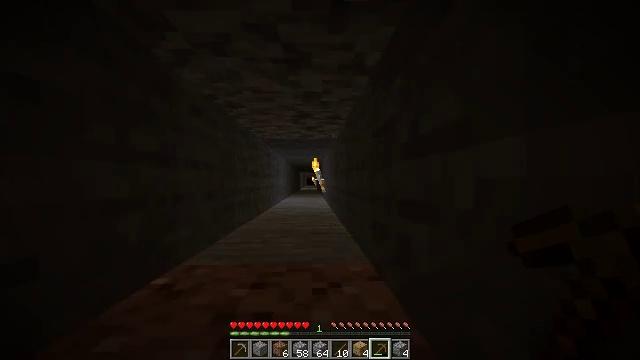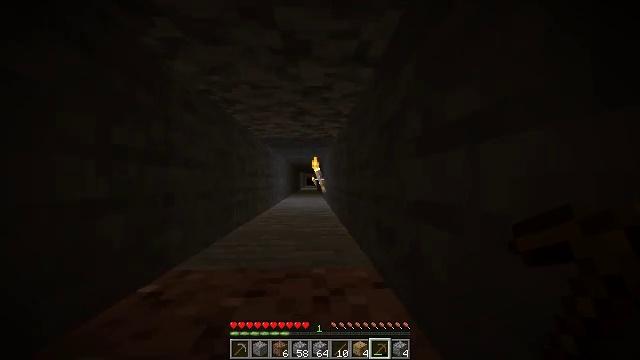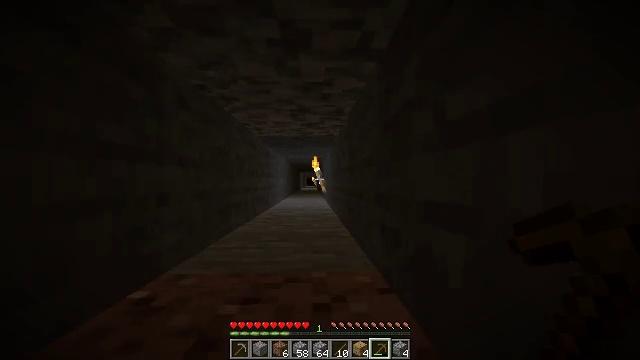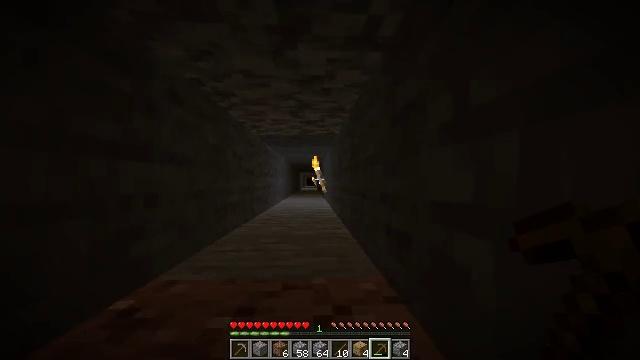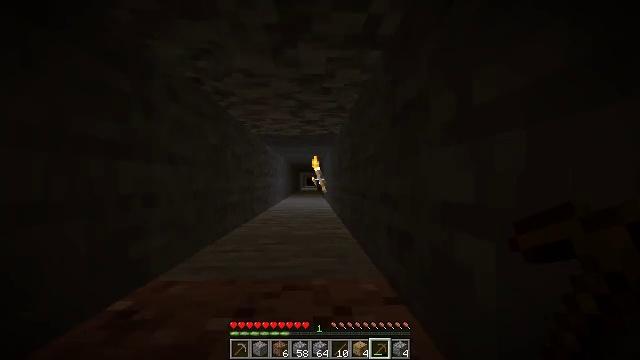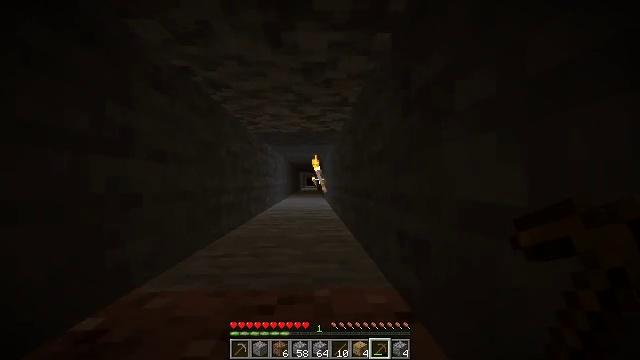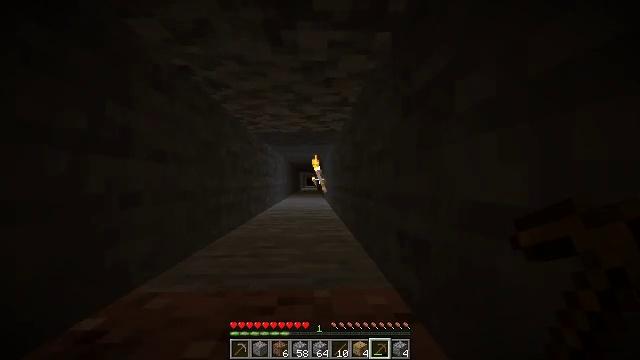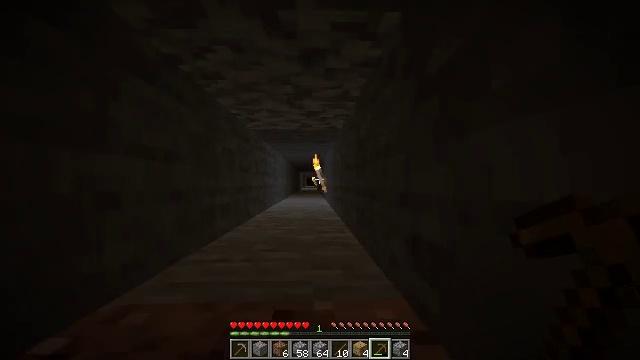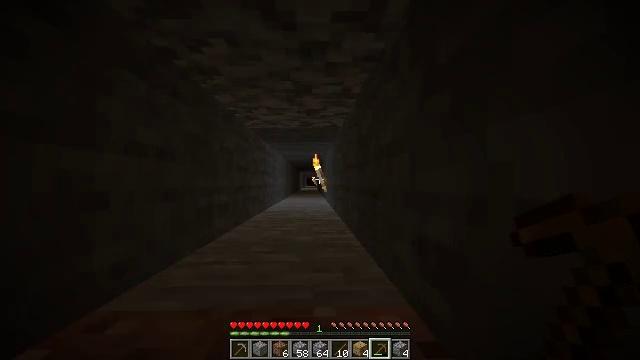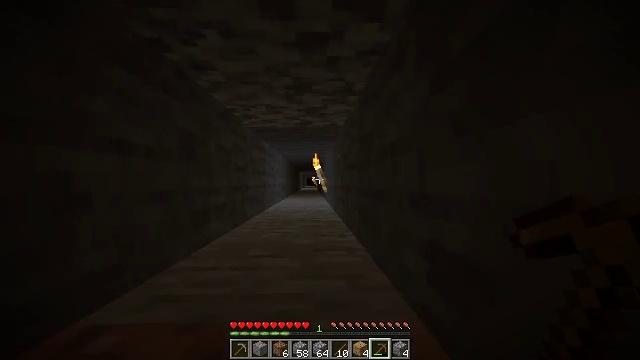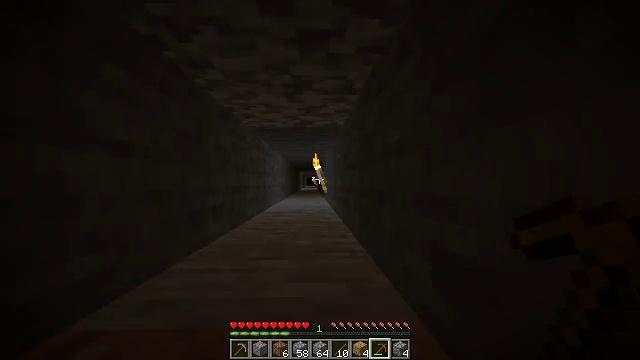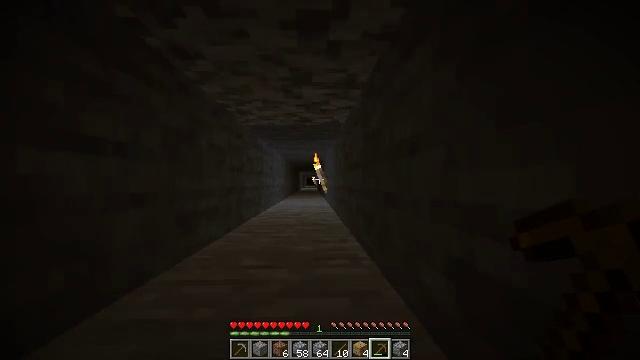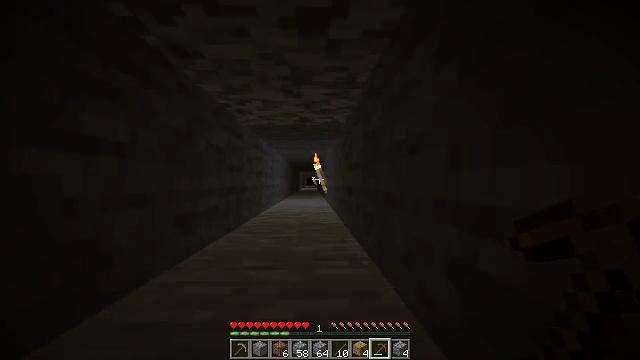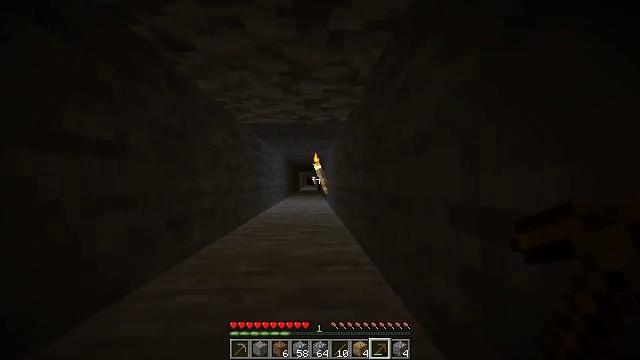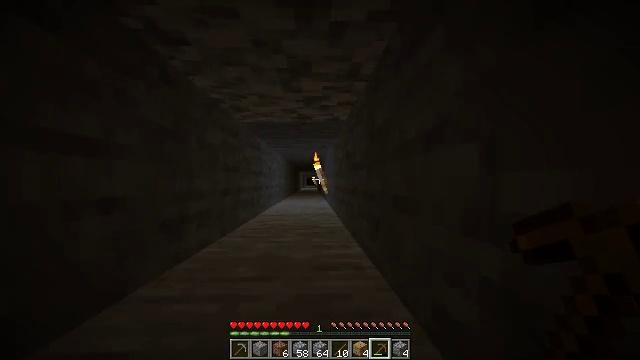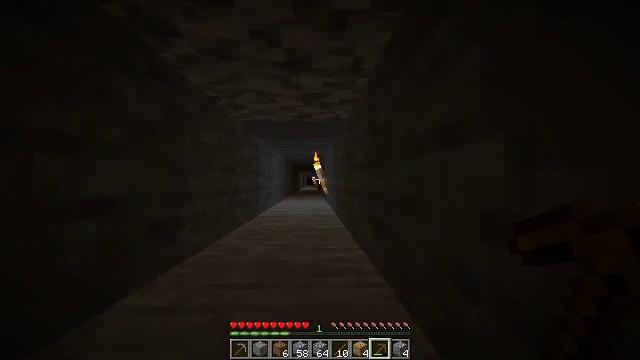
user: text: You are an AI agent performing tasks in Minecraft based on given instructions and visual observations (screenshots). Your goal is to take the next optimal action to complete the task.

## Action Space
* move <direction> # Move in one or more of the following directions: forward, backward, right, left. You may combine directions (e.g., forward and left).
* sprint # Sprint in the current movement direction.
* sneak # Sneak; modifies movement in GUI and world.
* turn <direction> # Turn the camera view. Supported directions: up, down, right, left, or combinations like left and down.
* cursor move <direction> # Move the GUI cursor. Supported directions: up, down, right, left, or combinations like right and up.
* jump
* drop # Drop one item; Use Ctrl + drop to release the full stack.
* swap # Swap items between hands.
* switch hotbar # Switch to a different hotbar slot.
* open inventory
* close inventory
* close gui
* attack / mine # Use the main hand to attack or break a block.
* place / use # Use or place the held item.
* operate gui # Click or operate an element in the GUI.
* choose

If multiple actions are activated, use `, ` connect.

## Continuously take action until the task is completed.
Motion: motion action
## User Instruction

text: Gather the wall torch from the wall.
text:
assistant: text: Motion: move forward
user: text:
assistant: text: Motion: move forward
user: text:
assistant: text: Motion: move forward
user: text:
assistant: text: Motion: move forward
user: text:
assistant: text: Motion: move forward
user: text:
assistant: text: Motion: move forward
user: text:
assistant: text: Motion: move forward
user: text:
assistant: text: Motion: move forward
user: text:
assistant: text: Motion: move forward
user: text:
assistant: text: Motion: move forward
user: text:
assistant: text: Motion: move forward
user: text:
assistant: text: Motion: move forward
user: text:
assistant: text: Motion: move forward
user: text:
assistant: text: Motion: move forward
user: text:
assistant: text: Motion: move forward
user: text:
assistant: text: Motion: move forward
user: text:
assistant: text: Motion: move forward
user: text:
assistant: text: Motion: move forward
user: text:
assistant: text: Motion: move forward
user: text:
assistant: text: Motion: move forward
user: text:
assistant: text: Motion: move forward
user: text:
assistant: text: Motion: move forward
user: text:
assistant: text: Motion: move forward
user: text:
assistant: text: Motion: move forward
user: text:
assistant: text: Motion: move forward
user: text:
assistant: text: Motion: move forward
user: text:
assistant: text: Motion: move forward
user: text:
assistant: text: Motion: move forward
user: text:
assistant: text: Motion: move forward
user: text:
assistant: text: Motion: move forward